Aerial crown-view tile of a tropical tree (Barro Colorado Island, Panama), acquired 20250616:
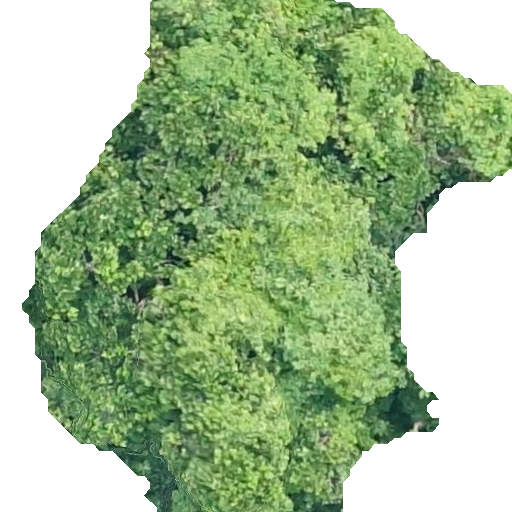
Species: Anacardium excelsum
GBIF accepted scientific name: Anacardium excelsum
Crown area: 264.104 m²